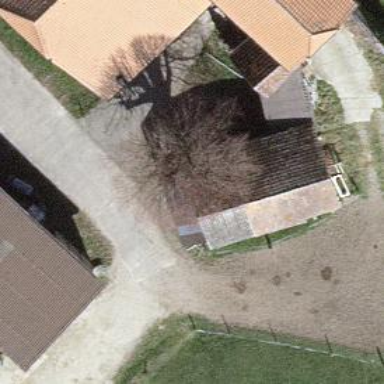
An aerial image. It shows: Shed.